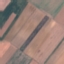
Land use / land cover: AnnualCrop